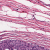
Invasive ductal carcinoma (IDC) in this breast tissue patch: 0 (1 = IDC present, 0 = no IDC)